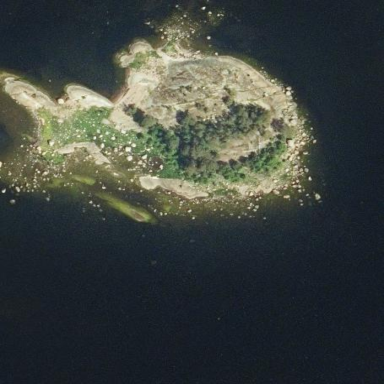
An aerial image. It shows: Islet along the coastline.